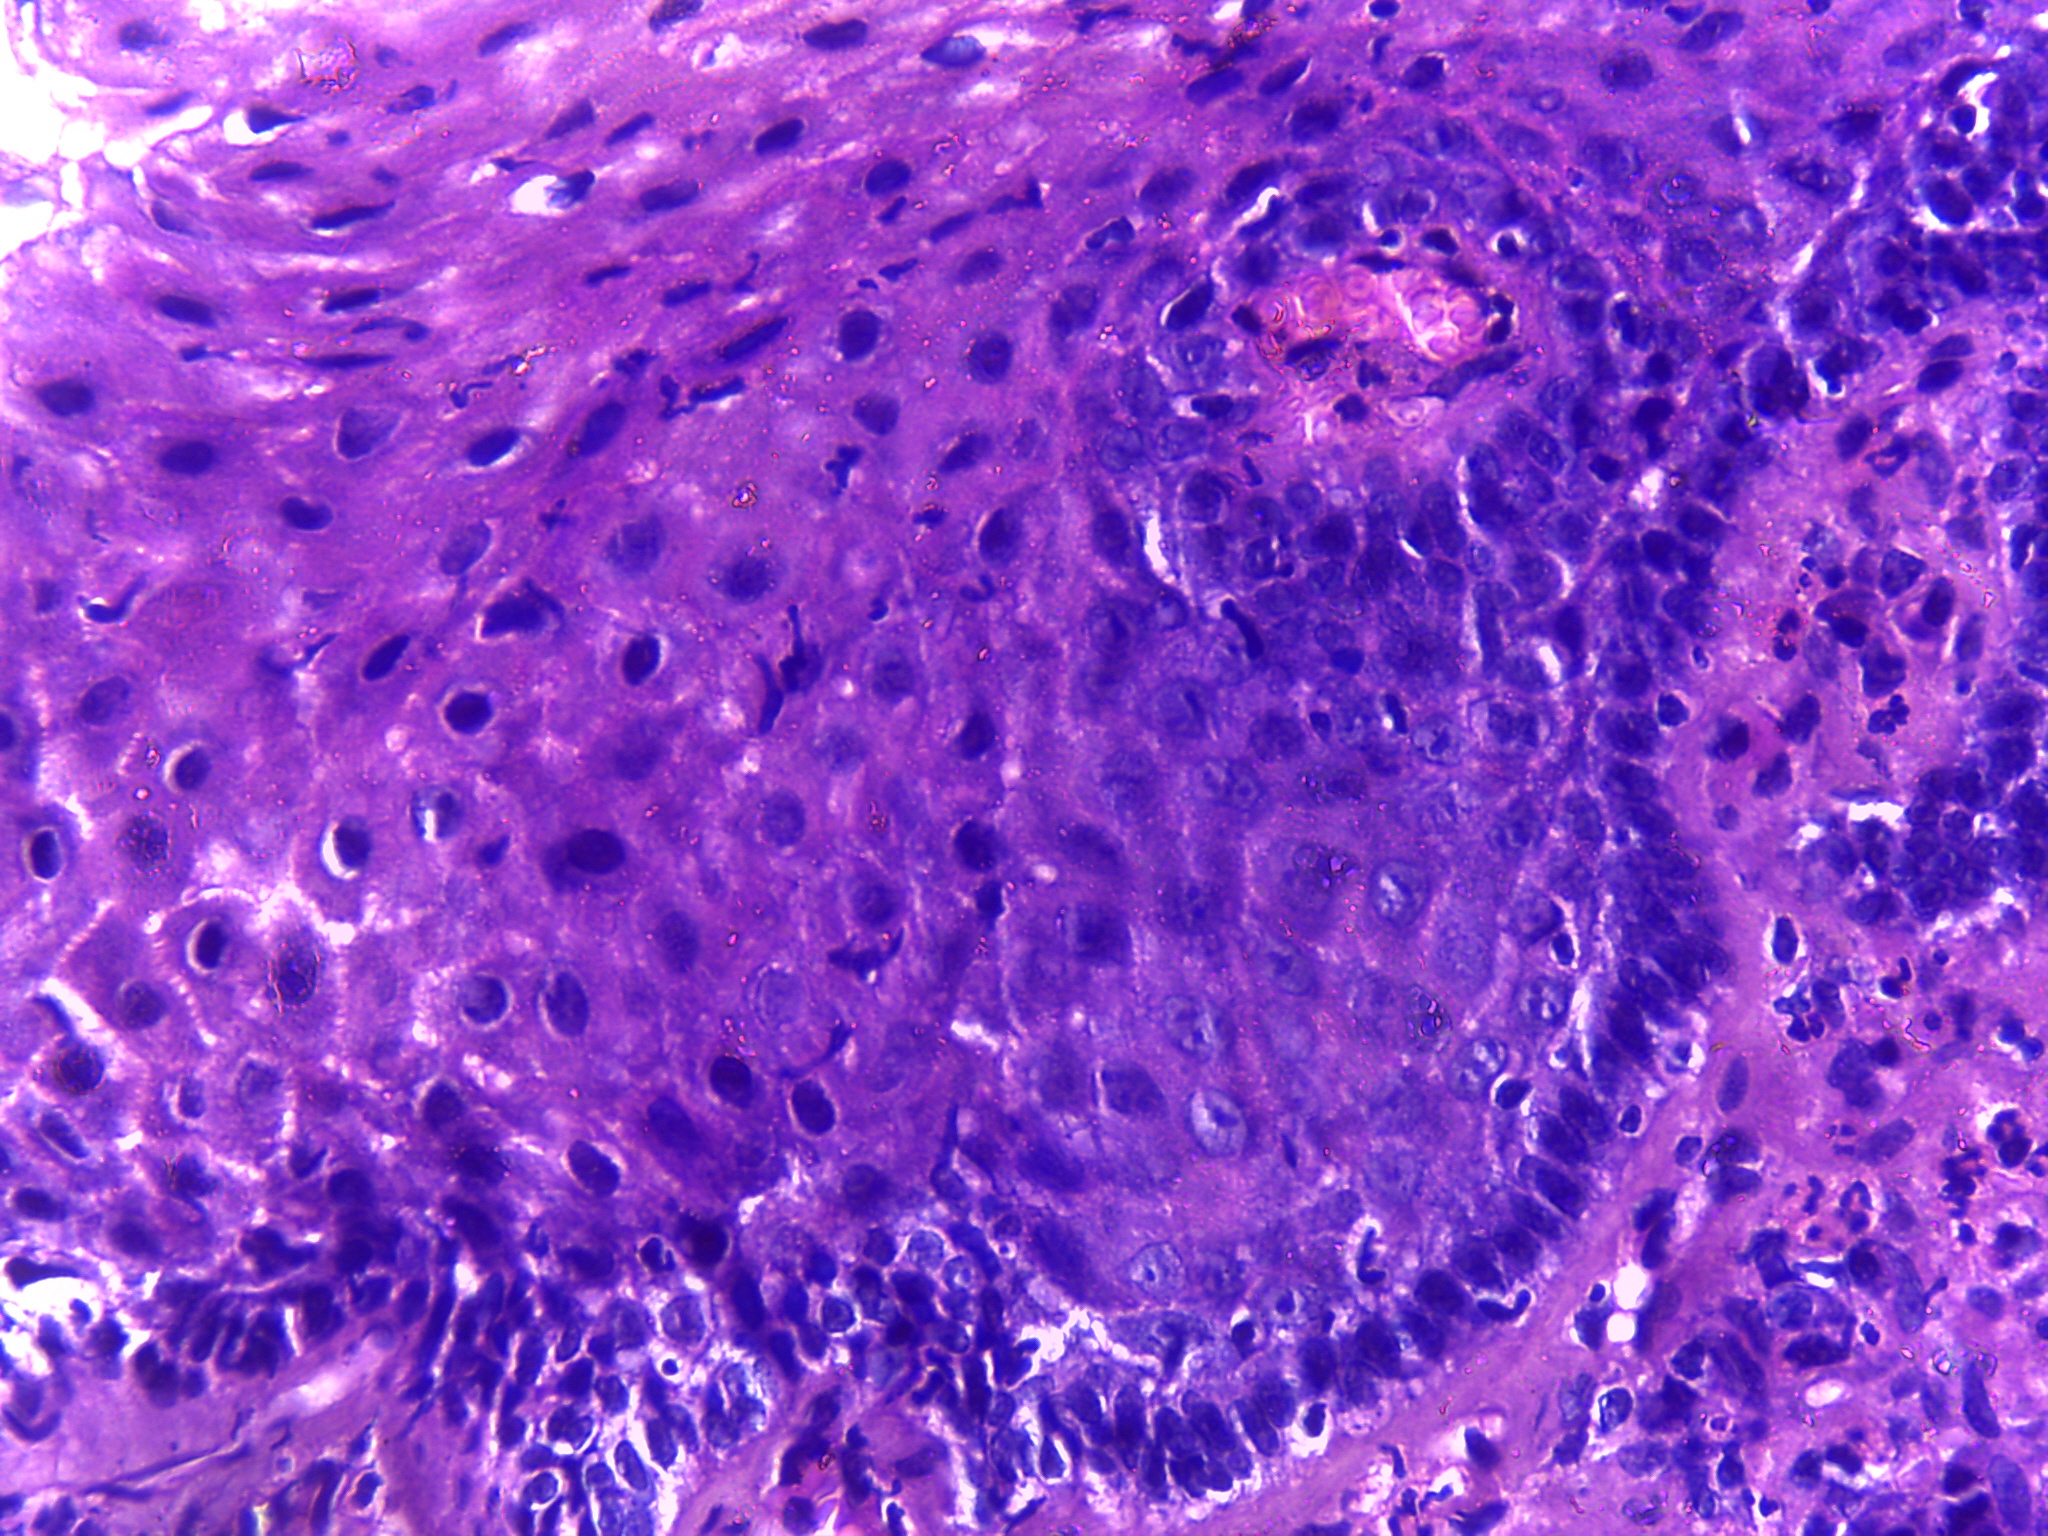
Diagnosis: OSCC